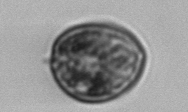
Label: Prorocentrum